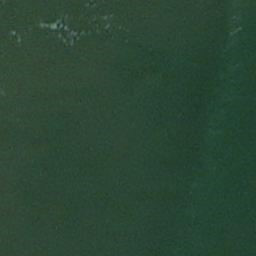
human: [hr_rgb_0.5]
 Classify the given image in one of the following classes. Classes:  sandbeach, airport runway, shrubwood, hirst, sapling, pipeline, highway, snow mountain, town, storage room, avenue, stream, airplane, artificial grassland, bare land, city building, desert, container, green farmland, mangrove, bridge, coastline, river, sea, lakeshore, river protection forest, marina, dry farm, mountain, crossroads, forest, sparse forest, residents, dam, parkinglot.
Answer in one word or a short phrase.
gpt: sea